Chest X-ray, PA view. Patient: 54 years old, sex F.
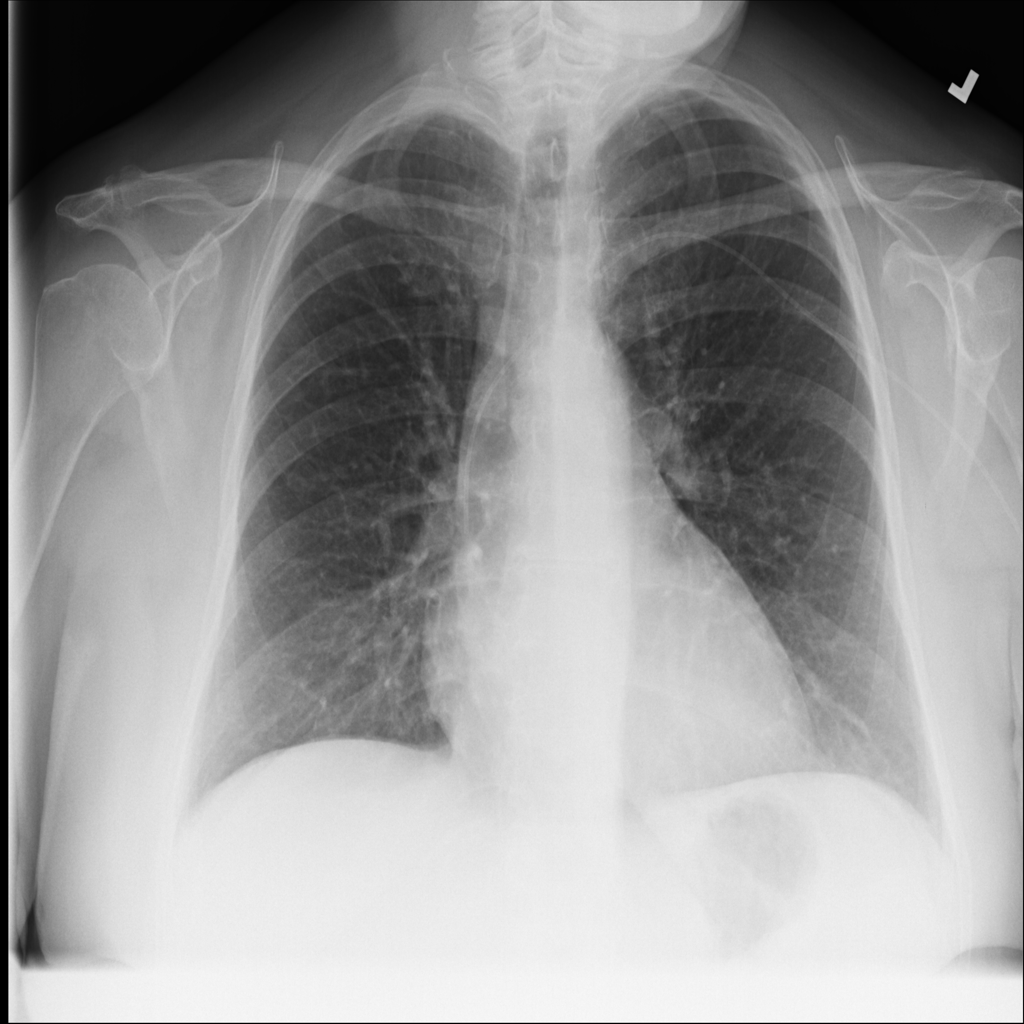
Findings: No Finding